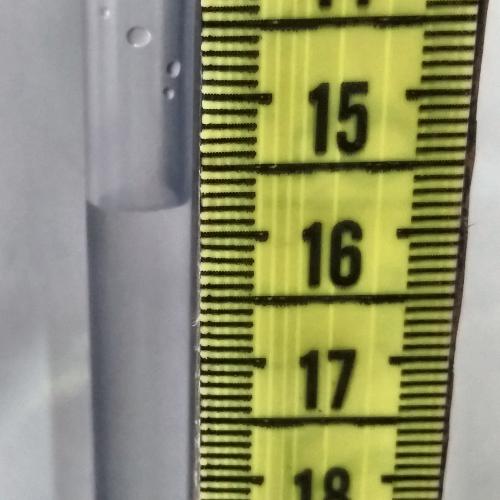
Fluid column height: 15.8 cm